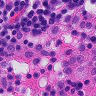
Metastatic tissue present: no